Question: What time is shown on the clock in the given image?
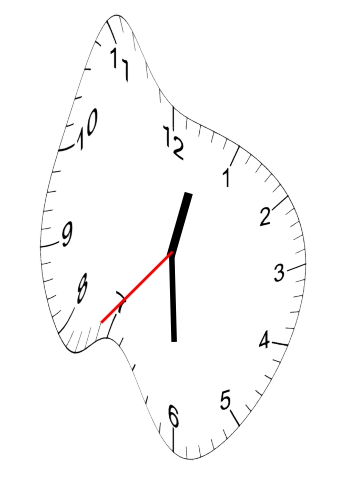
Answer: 12:29:37